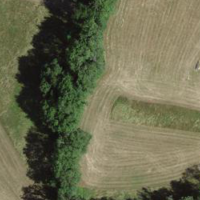
EUNIS habitat code: 52
Species observed at this site:
Ajuga reptans